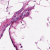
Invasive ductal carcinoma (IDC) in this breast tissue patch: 0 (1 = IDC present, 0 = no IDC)